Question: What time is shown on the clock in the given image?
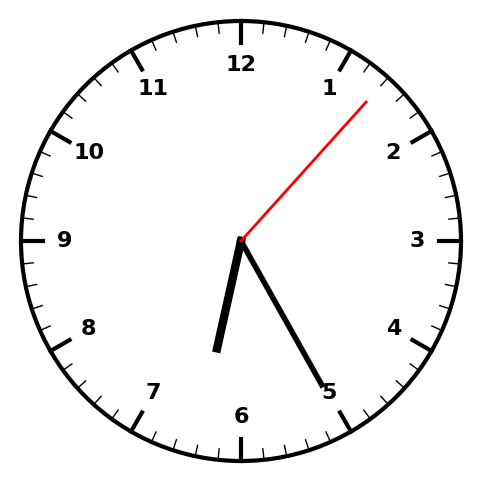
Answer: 06:25:07